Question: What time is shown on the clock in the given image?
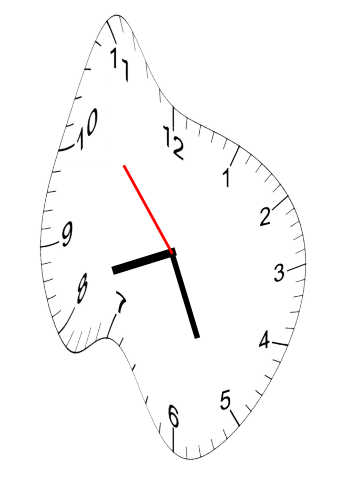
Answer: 08:25:53